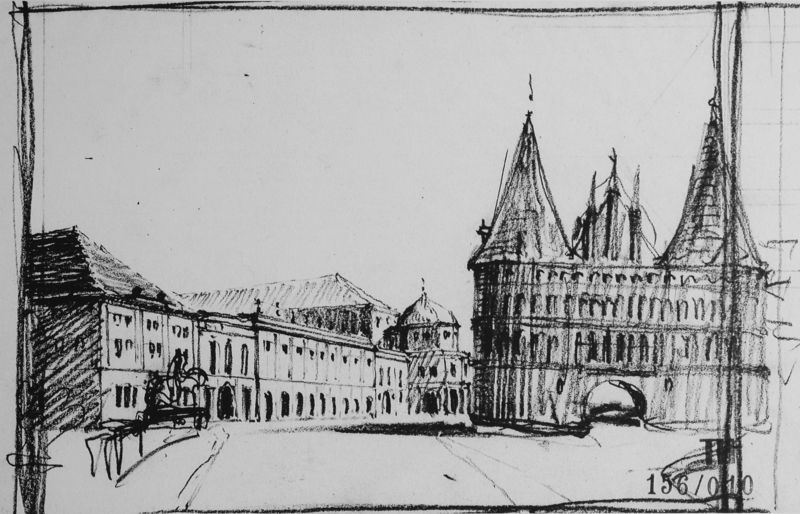
Titel: Skizze zum Wettbewerb Kaiser-Wilhelm-Volkshaus, Am Holstentor, Lübeck
Künstler: Theodor Fischer
Standort: München
Institution: Architektursammlung der Technischen Universität
Schlagwörter: himmel, schatten, weiß, stadt, fenster, grau, kreide, licht, schwarz, skizze, strasse, zeichnung, dach, gebäude, haus, weg, architektur, rahmen, häuser, brücke, kirche, spitzen, blatt, front, brunnen, pferd, rund, turm, turmspitze, skulptur, schnell, papier, ecke, ansicht, bogen, fahnen, fassade, fassaden, vedute, studie, fahne, leer, dächer, giebel, grafik, graphik, kutsche, platz, rand, rundbogen, kuppel, zahlen, ziffern, durchgang, menschenleer, striche, tor, galerie, stadtansicht, burg, eckig, kreuz, türme, torbogen, kegel, kohle, denkmal, schwarzweiss, schrafur, seite, bleistift, entwurf, kohlezeichnung, arkaden, stadttor, zahl, walmdach, rundbögen, einfahrt, etagen, geschosse, turmspitzen, nummerierung, stockwerke, nummer, strassenecke, hau, standbild, fesnter, monument, waagen, reiterstatue, reiterstandbild, graphit, romanisch, kuppelbau, häuserfront, fensterreihe, hauptplatz, inventar, turmhelme, straffur, gekritzel, bedruckt, unbelebt, straé, altes tor, grafitstift, hanse, holstentor, lübeck, ohne menschen, szudie, türmer, tör, lübeck holstentor, ekohle, weltkulturerbe